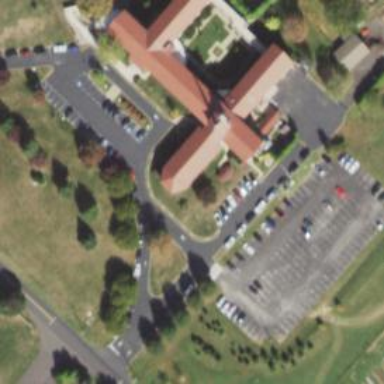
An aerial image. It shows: Parking area.